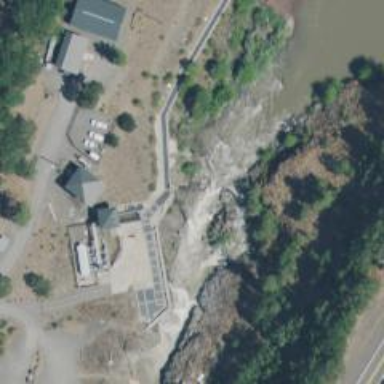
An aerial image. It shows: Fish pass along the waterway.